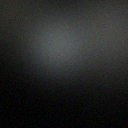
Screen state: off